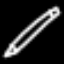
Label: pencil